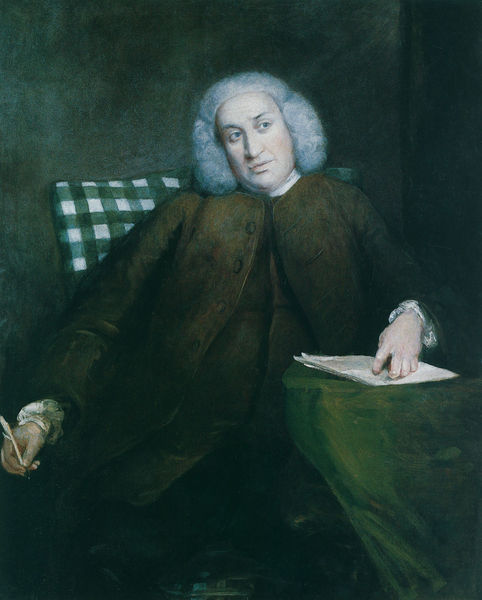
Titel: Samuel Johnson
Künstler: Sir Joshua Reynolds
Institution: London, National Portrait Gallery
Schlagwörter: feder, gemälde, hand, mann, grün, braun, grau, kariert, stuhl, tisch, weiss, tuch, karriert, rock, barock, spitze, portrait, tischdecke, bach, sessel, perücke, papier, kissen, dick, polster, denkend, nachdenken, schriftsteller, autor, manschette, brief, sitzender, federkiel, schreibend, überrock, übergewichtig